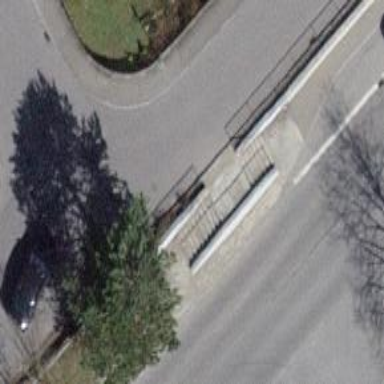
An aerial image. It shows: Bus stop with platform for public transport.